Chest X-ray. View position: PA
Patient age: 65
Patient sex: F
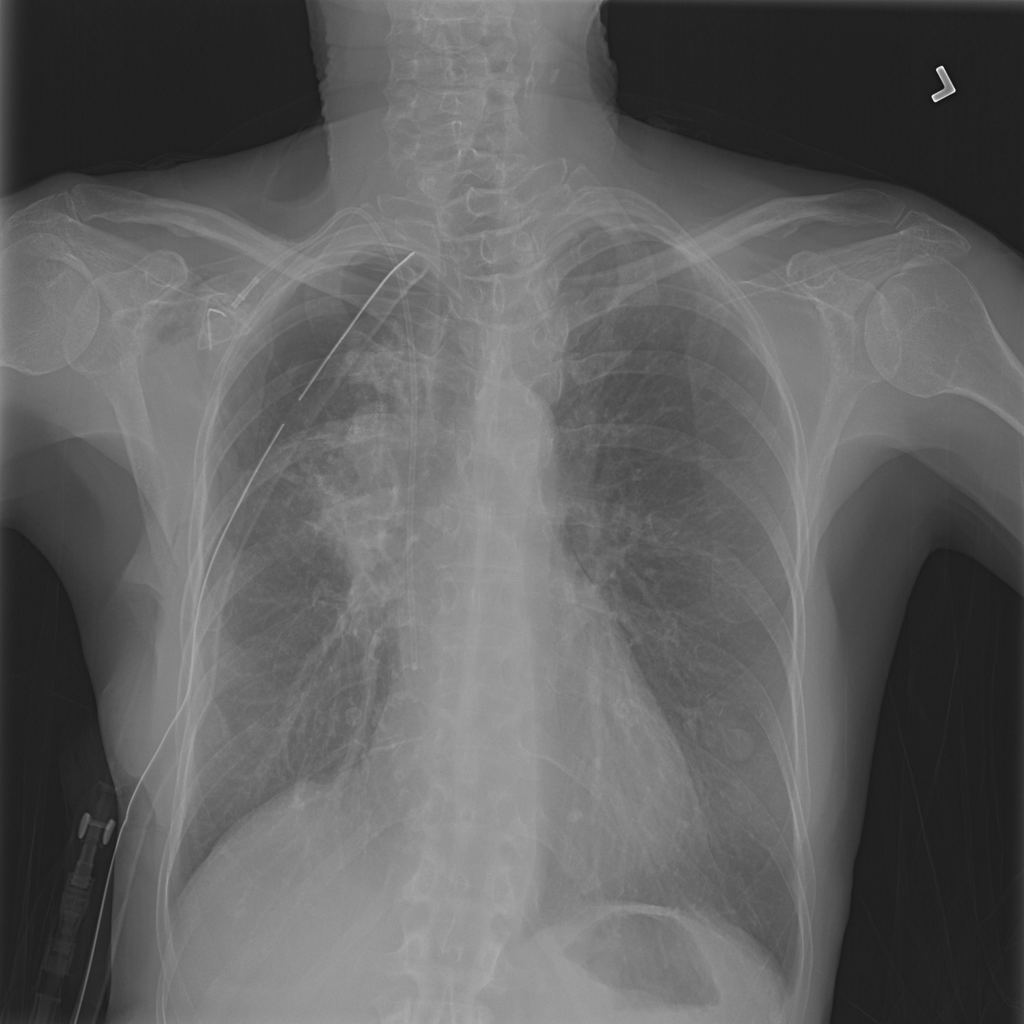
Finding: Pneumothorax